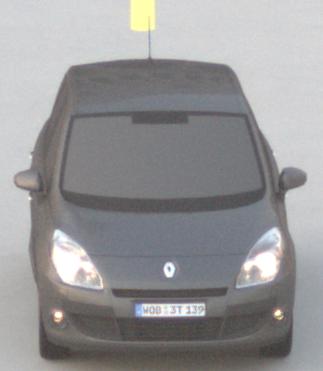
Make: Renault
Model: Scénic 1.6 16V 110
Detailed model: Scénic (III)
Model produced from: 2009/06
Model produced until: 2010/08
Doors: 5
Color: gray
Road condition: dry road
Daytime: dawn
Contrast: low contrast